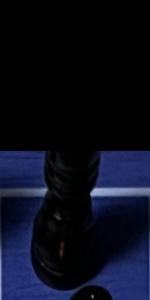
Label: Bishop_Black